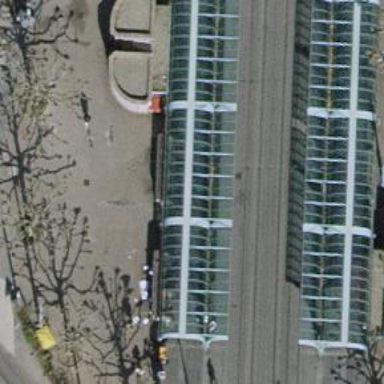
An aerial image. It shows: Tram stop with public transport stop position for trams.